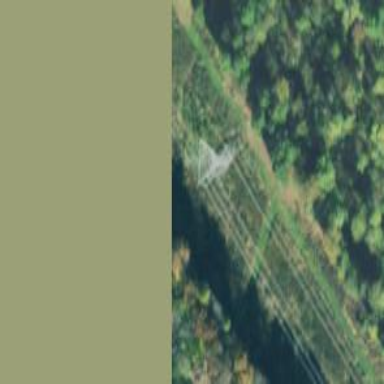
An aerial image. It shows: Lattice structure tower.